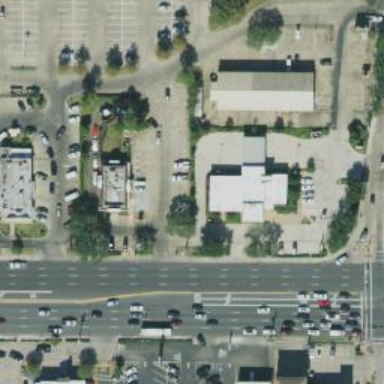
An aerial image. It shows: Parking space.